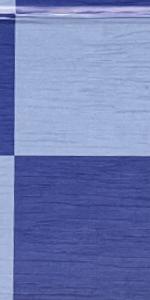
Label: Empty